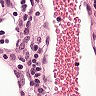
Metastatic tissue present: no